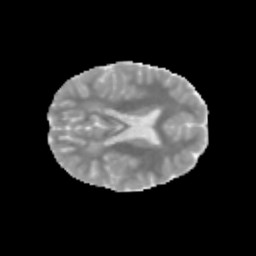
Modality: MD
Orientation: axial
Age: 9
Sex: male
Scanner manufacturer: siemens
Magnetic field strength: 3 T
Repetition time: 3.8 s
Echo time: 0.07 s